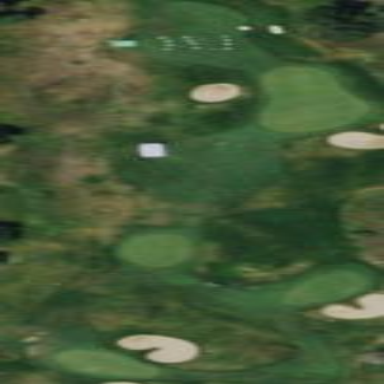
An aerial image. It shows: Golf fairway in the image.